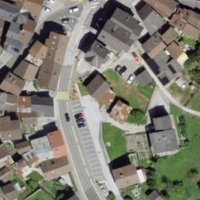
EUNIS habitat code: 54
Species observed at this site:
Pica pica